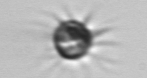
Label: Ciliophora